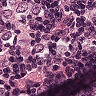
Metastatic tissue present: yes